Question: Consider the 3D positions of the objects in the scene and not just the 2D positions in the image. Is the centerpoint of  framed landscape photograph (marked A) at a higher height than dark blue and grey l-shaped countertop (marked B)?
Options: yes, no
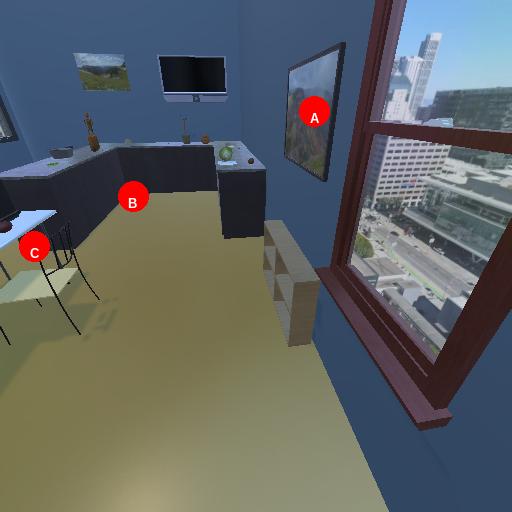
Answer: yes